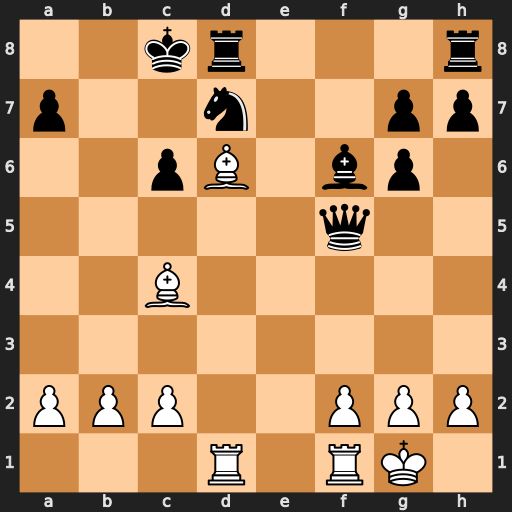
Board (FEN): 2kr3r/p2n2pp/2pB1bp1/5q2/2B5/8/PPP2PPP/3R1RK1
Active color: w
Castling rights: -
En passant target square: -
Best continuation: Ba6#